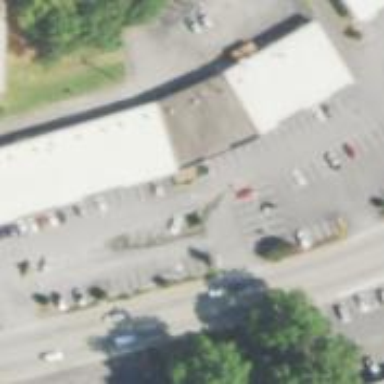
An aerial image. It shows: Retail area.